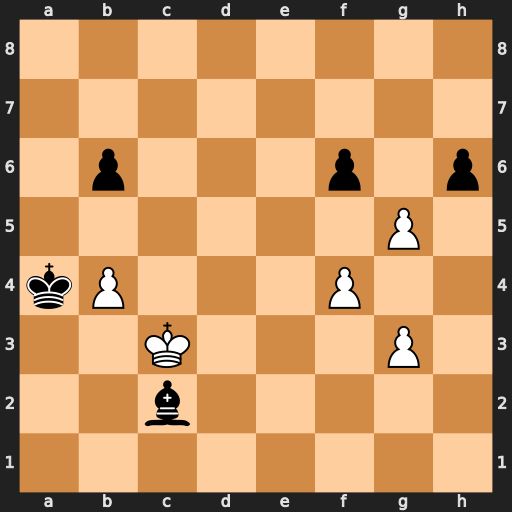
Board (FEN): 8/8/1p3p1p/6P1/kP3P2/2K3P1/2b5/8
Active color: w
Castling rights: -
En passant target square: -
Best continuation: gxh6 Bh7 Kd4 Kxb4 g4 Kb5 Kd5 Bg8+ Kd6